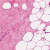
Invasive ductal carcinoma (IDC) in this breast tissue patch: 0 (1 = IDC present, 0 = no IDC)